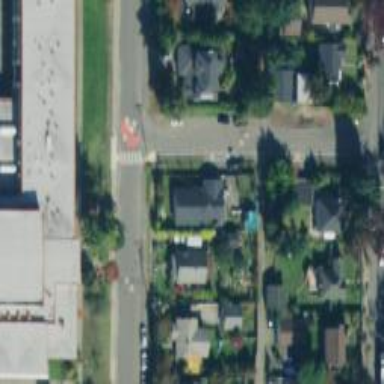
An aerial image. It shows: Residential road with separate sidewalk.